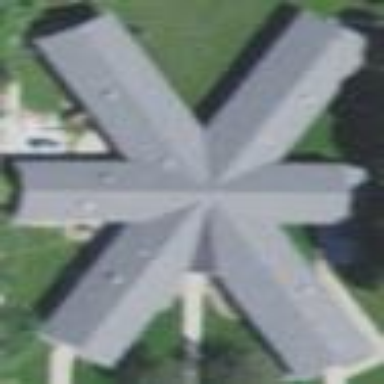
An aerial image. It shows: Nursing home building.